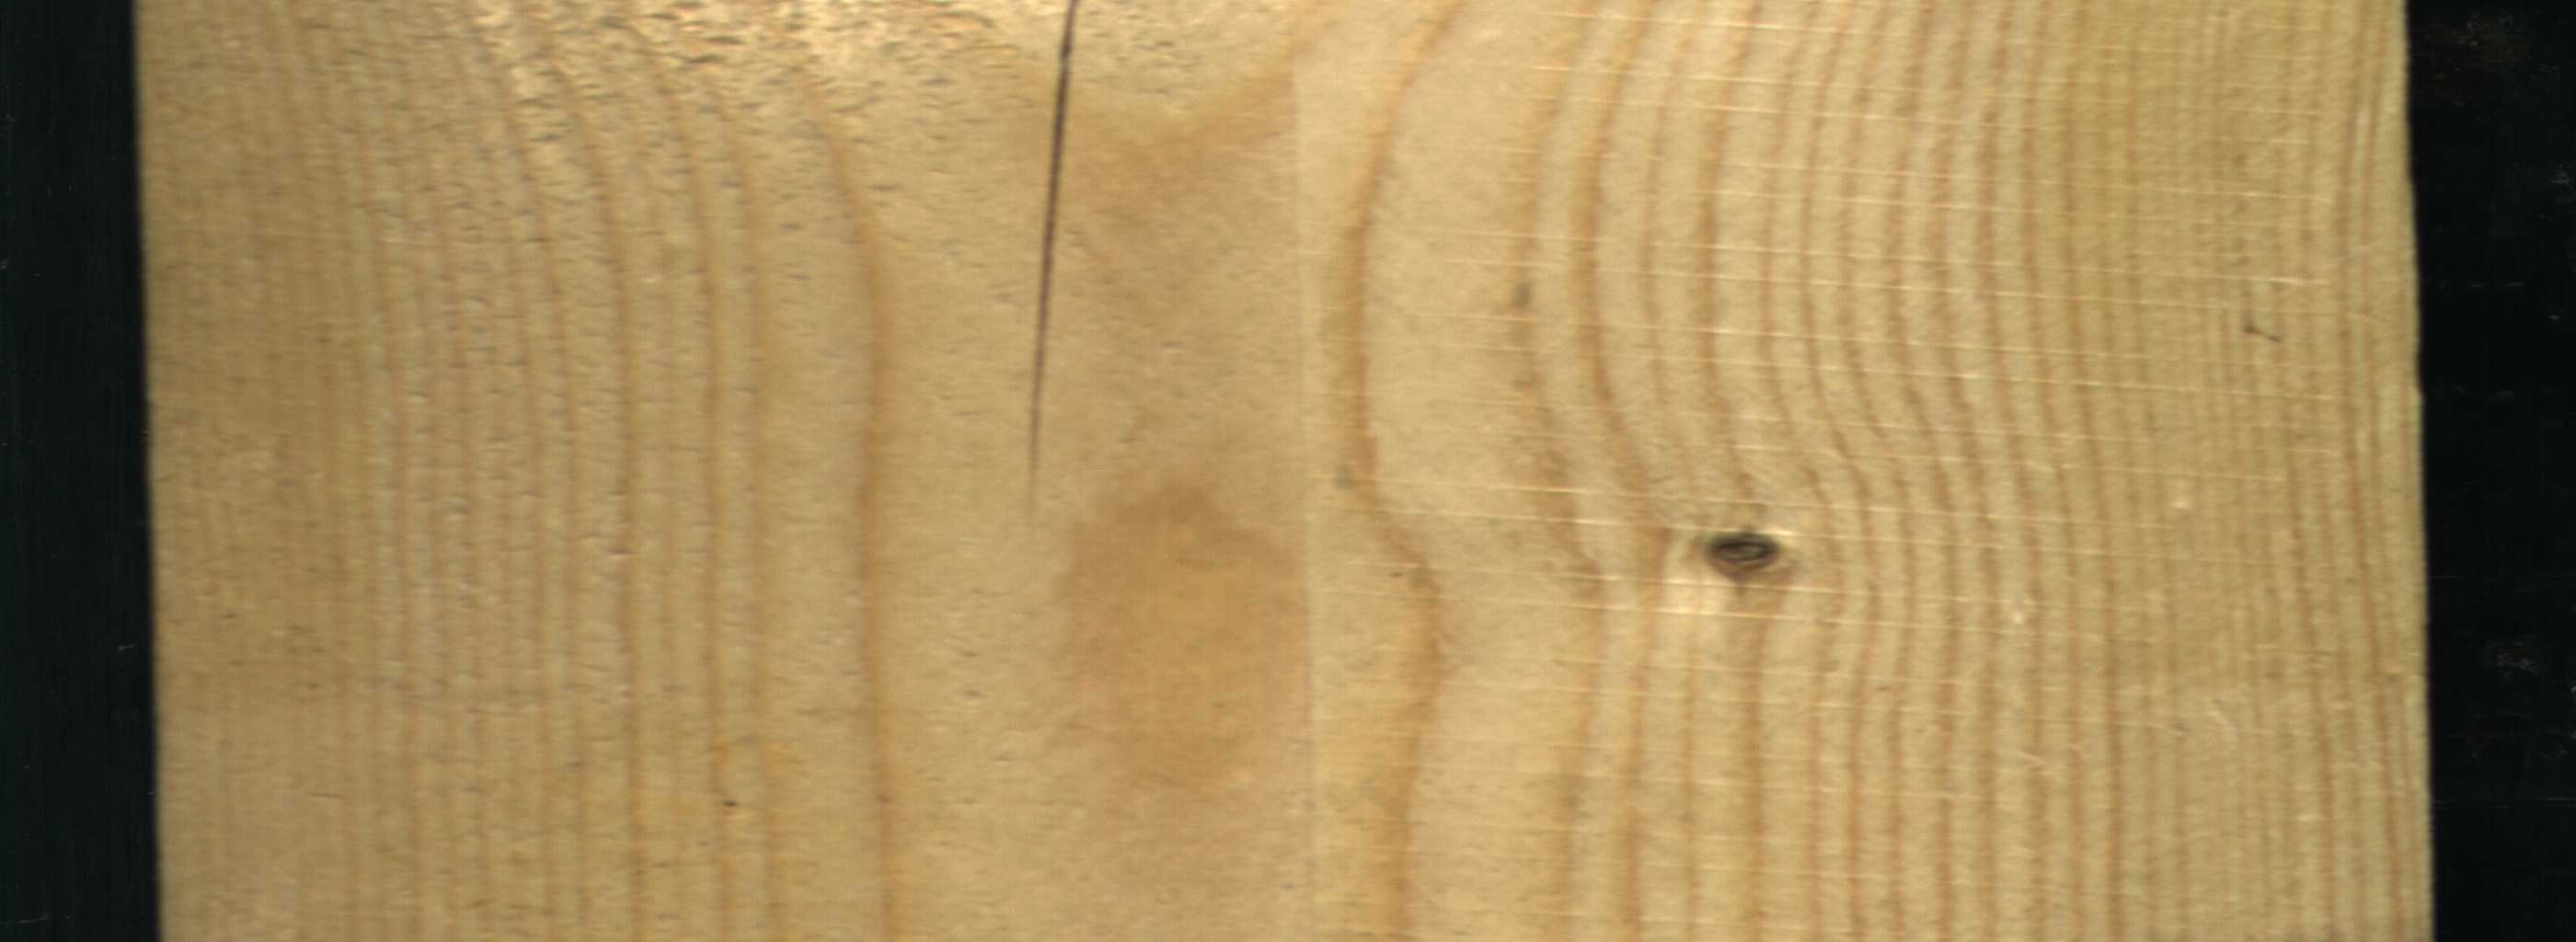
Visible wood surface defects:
Crack
Dead_Knot